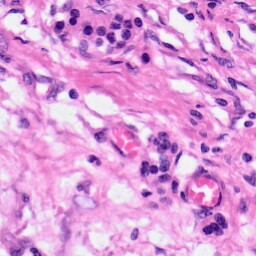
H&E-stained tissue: Pancreatic